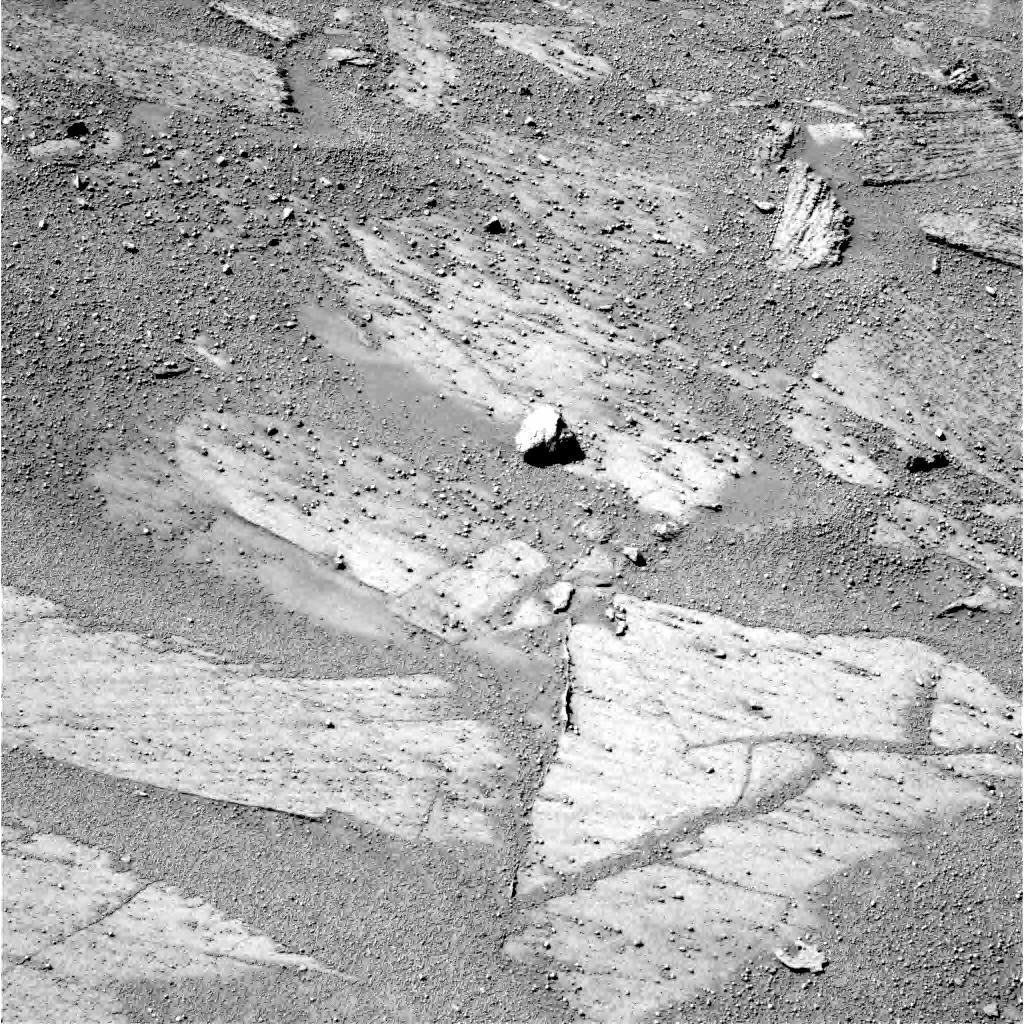
Terrain classes present: Bedrock, Gravel / Sand / Soil, Rock